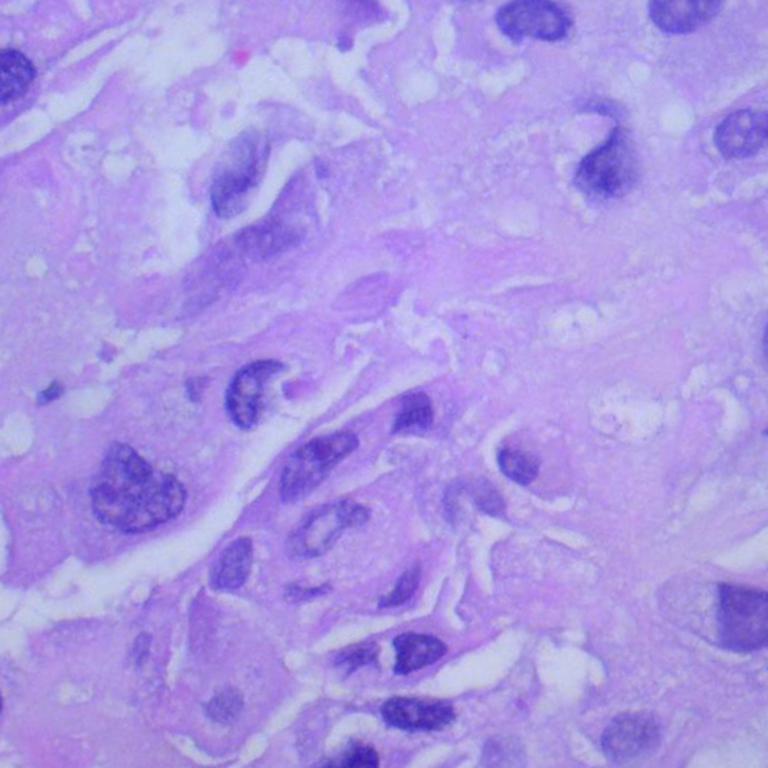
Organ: lung
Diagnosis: squamous carcinomas